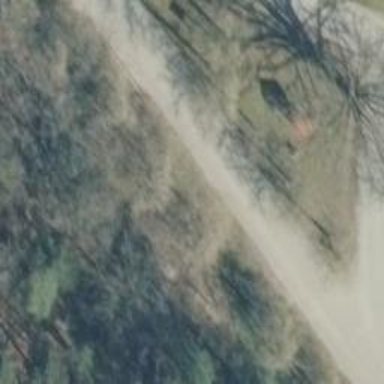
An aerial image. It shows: Emergency access point on the road.